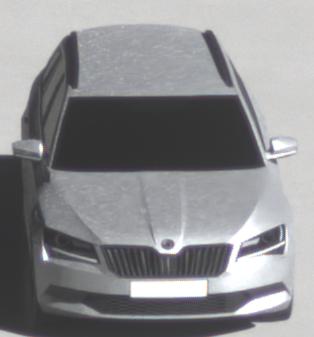
Make: Skoda
Model: Superb Combi 1.4 TSI
Detailed model: Superb (III) Combi
Model produced from: 2015/09
Model produced until: 2018/06
Doors: 5
Color: white
Road condition: wet road
Daytime: morning or afternoon
Contrast: high contrast